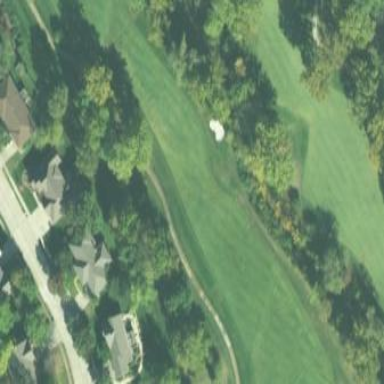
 specifically golf. It features beautiful fairway for golf enthusiasts to enjoy."